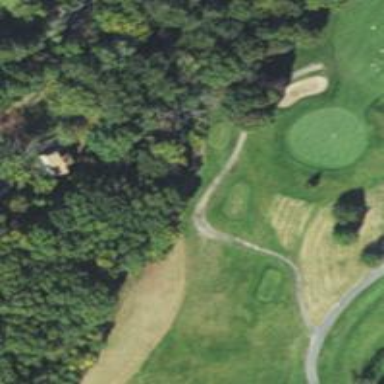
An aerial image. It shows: Service road designated as golf cart path.